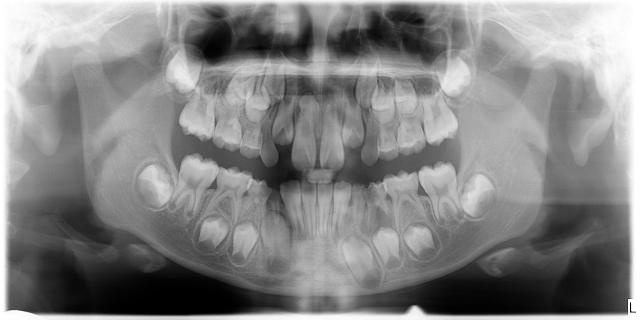
child